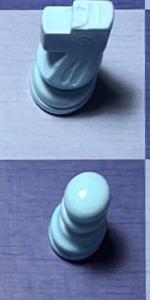
Label: Pawn_White